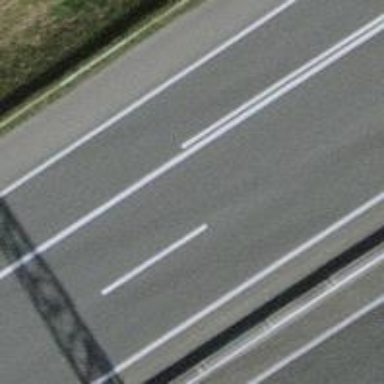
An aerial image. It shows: Motorway link.